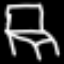
Label: chair